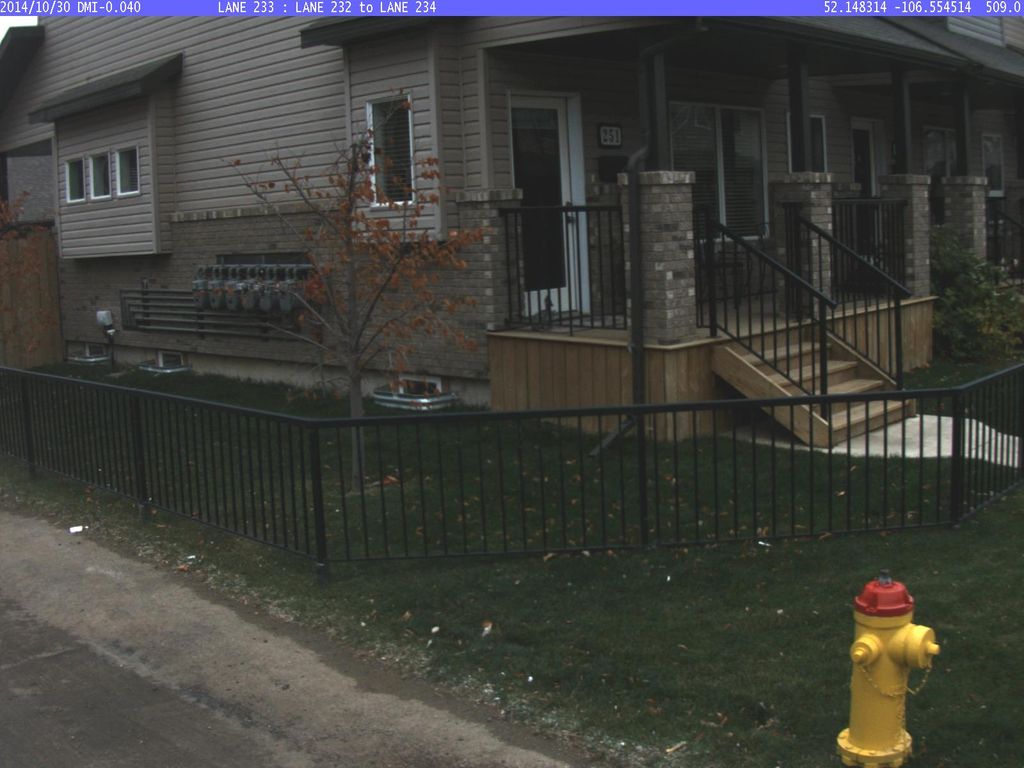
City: saskatoon